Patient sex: M
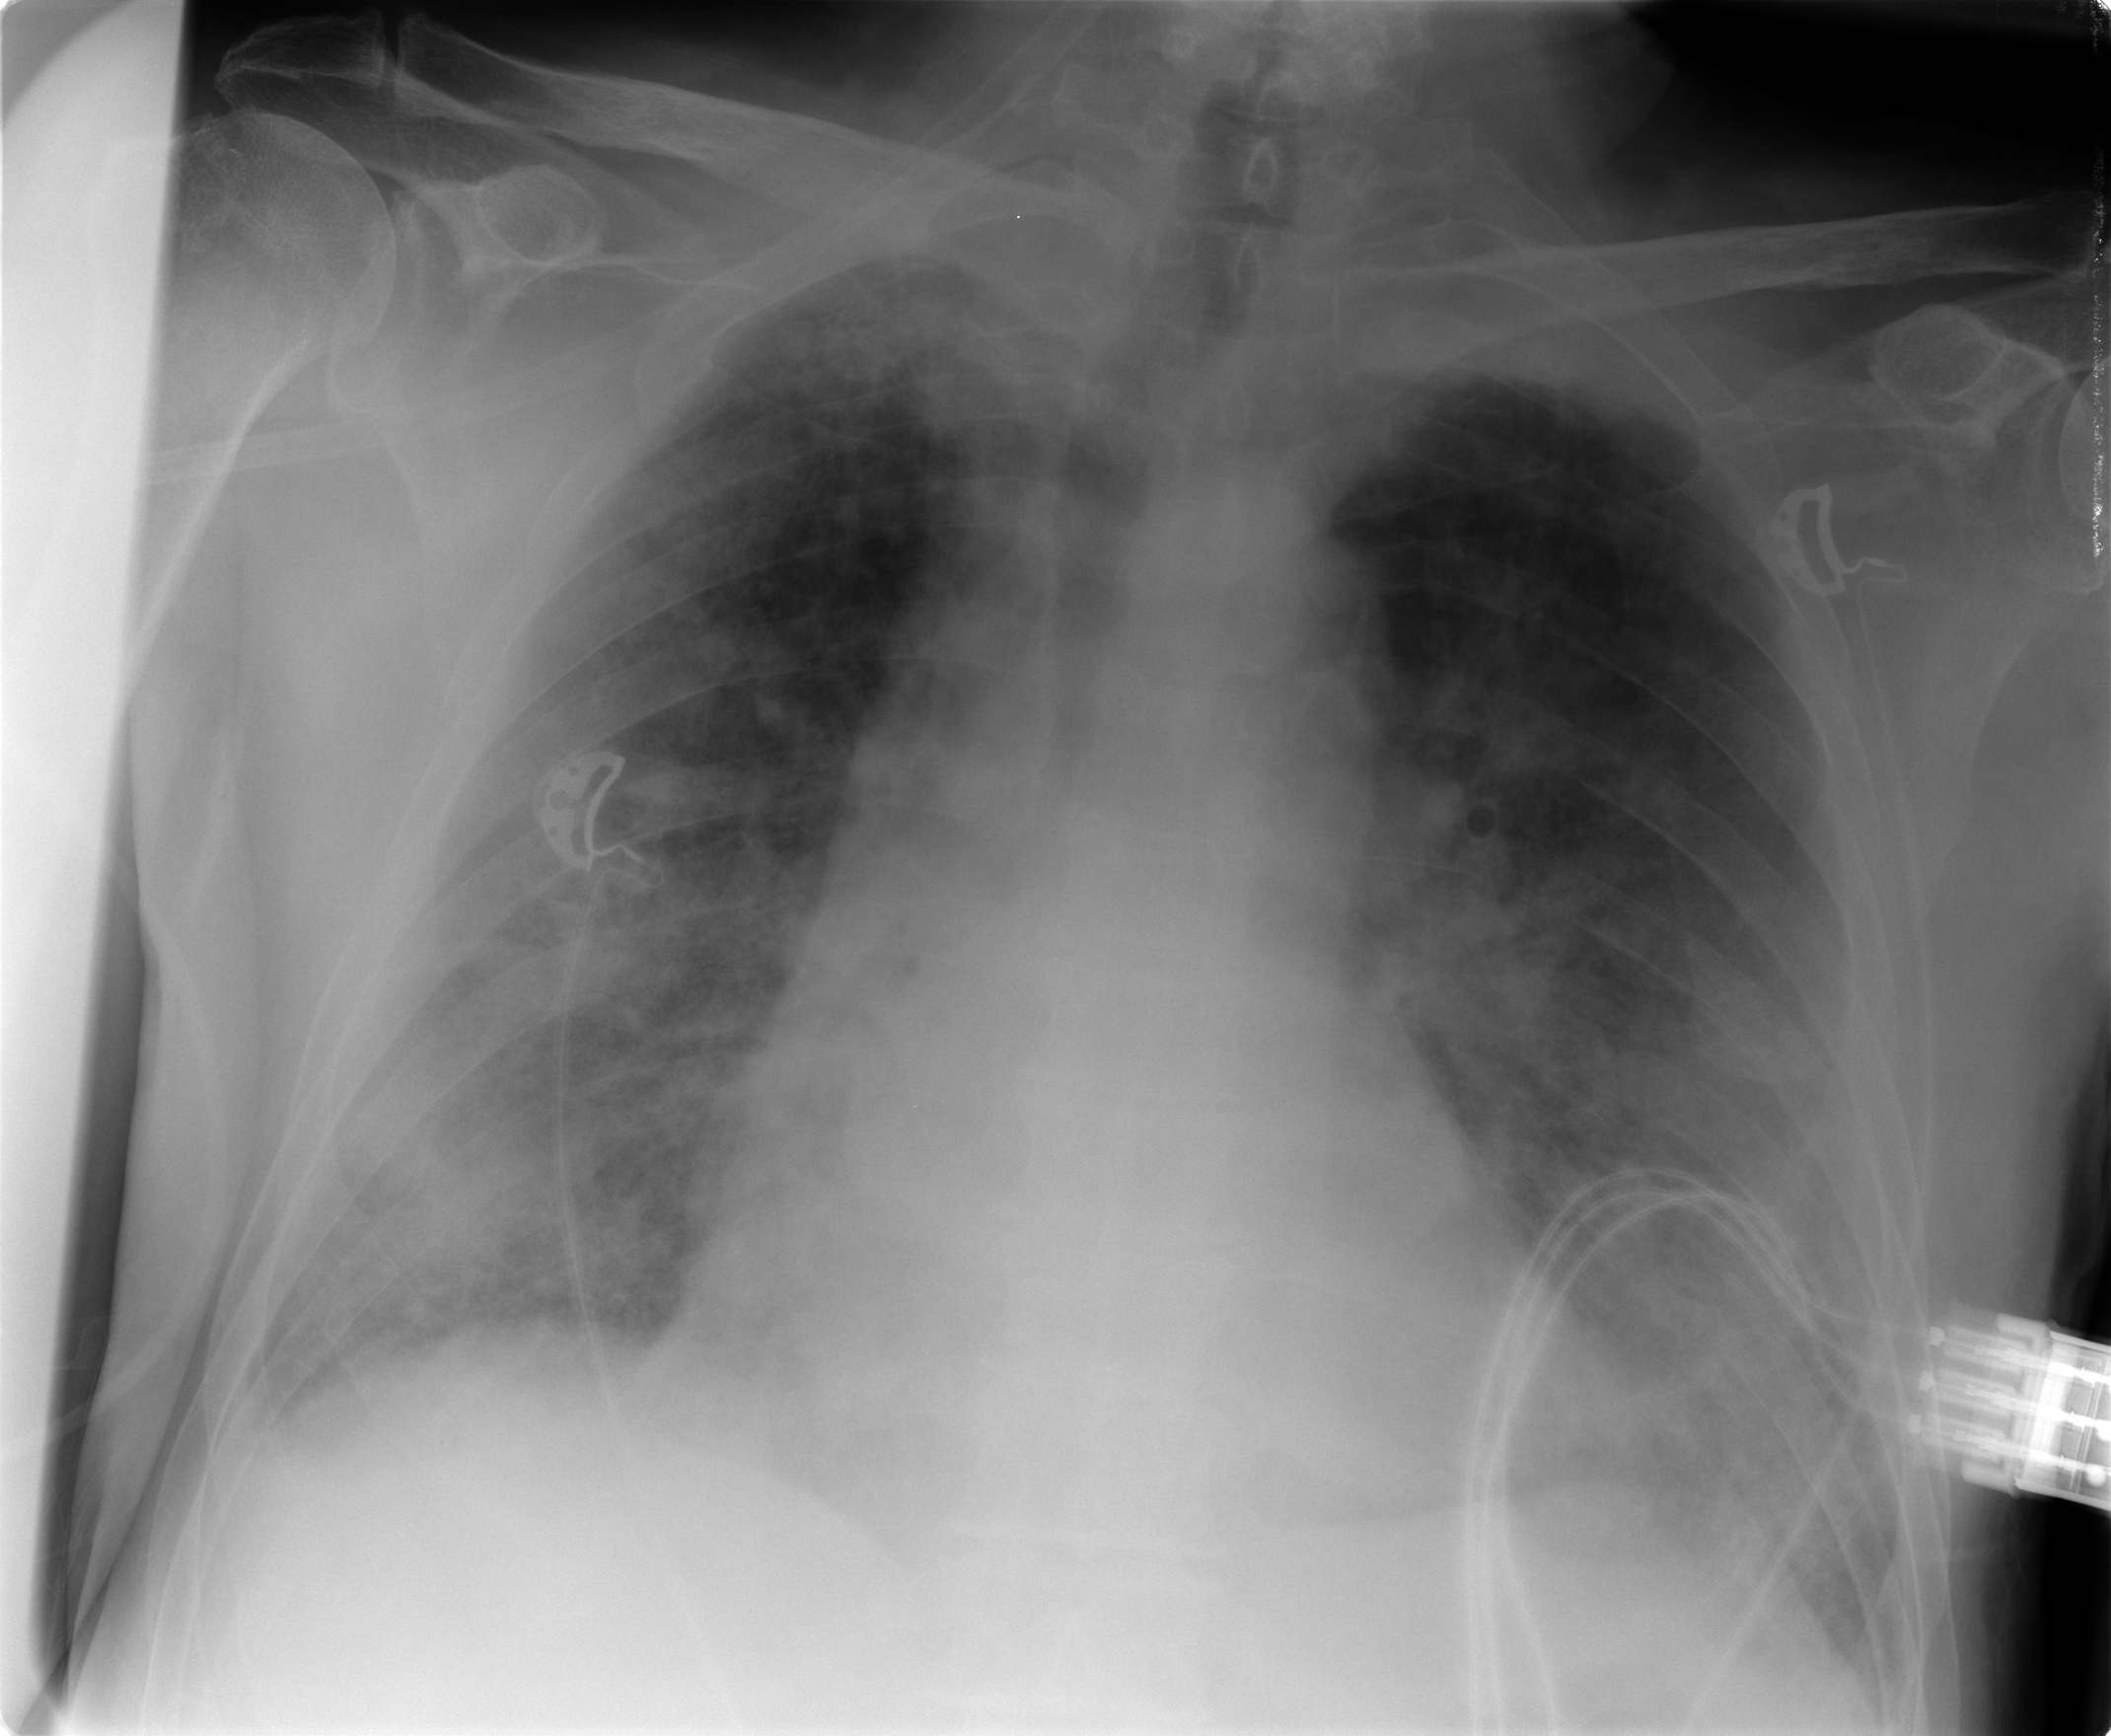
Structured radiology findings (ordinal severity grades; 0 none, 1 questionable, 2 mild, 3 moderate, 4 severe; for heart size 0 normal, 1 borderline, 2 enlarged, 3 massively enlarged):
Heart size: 2
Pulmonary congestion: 3
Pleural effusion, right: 1
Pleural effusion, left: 0
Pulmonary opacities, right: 3
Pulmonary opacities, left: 3
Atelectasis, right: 3
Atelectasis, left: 3